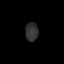
Tissue: skin
Cell type: Epithelial cells
Senescence score: 0.2608
Nuclear area (px): 233
Mean DAPI intensity: 49.163